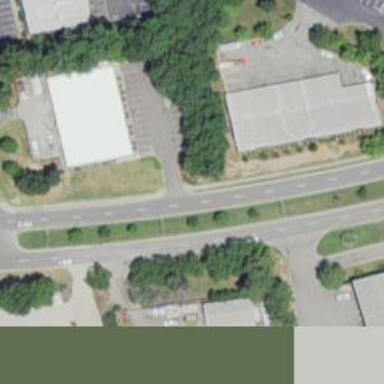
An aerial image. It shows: Secondary road with separate asphalt sidewalks.